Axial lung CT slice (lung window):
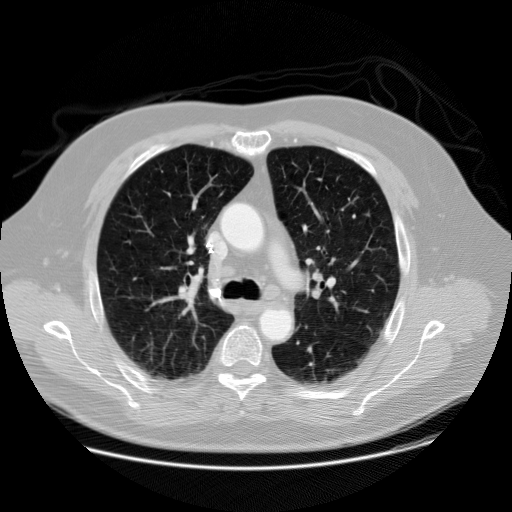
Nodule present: no